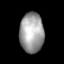
Tissue: lung
Cell type: Epithelial cells
Senescence score: 0.2184
Nuclear area (px): 945
Mean DAPI intensity: 158.894